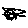
Label: moon